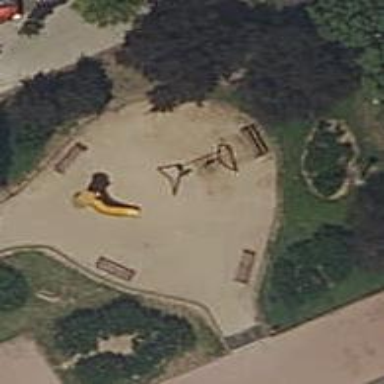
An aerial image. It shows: Playground area for leisure activities on the land.